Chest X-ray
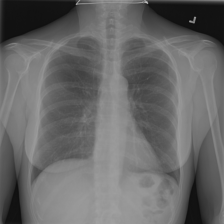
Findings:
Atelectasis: negative
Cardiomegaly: negative
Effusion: negative
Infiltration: negative
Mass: negative
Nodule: negative
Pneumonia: negative
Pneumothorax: negative
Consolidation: negative
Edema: negative
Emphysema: negative
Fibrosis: negative
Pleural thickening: negative
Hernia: negative